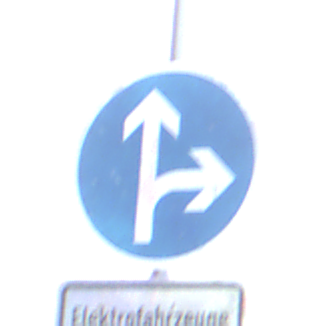
Verkehrszeichen: VorgeschriebeneFahrtrichtungGeradeausOderRechts
Zusatzzeichen unten: BesondereFahrzeugeUndTransportgueter10
Umgebung: Outdoor, Urban
Tageszeit: MorningAfternoon
Wetter: Overcast
Licht: Natural
Jahreszeit: NotSpecified
Kontrast: LowContrast